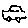
Label: car